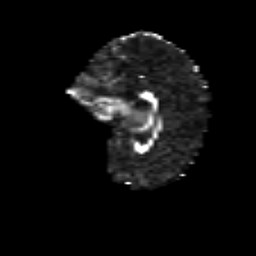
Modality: FA
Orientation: sagittal
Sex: female
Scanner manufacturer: siemens
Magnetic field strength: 3 T
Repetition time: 5 s
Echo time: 0.071 s